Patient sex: M
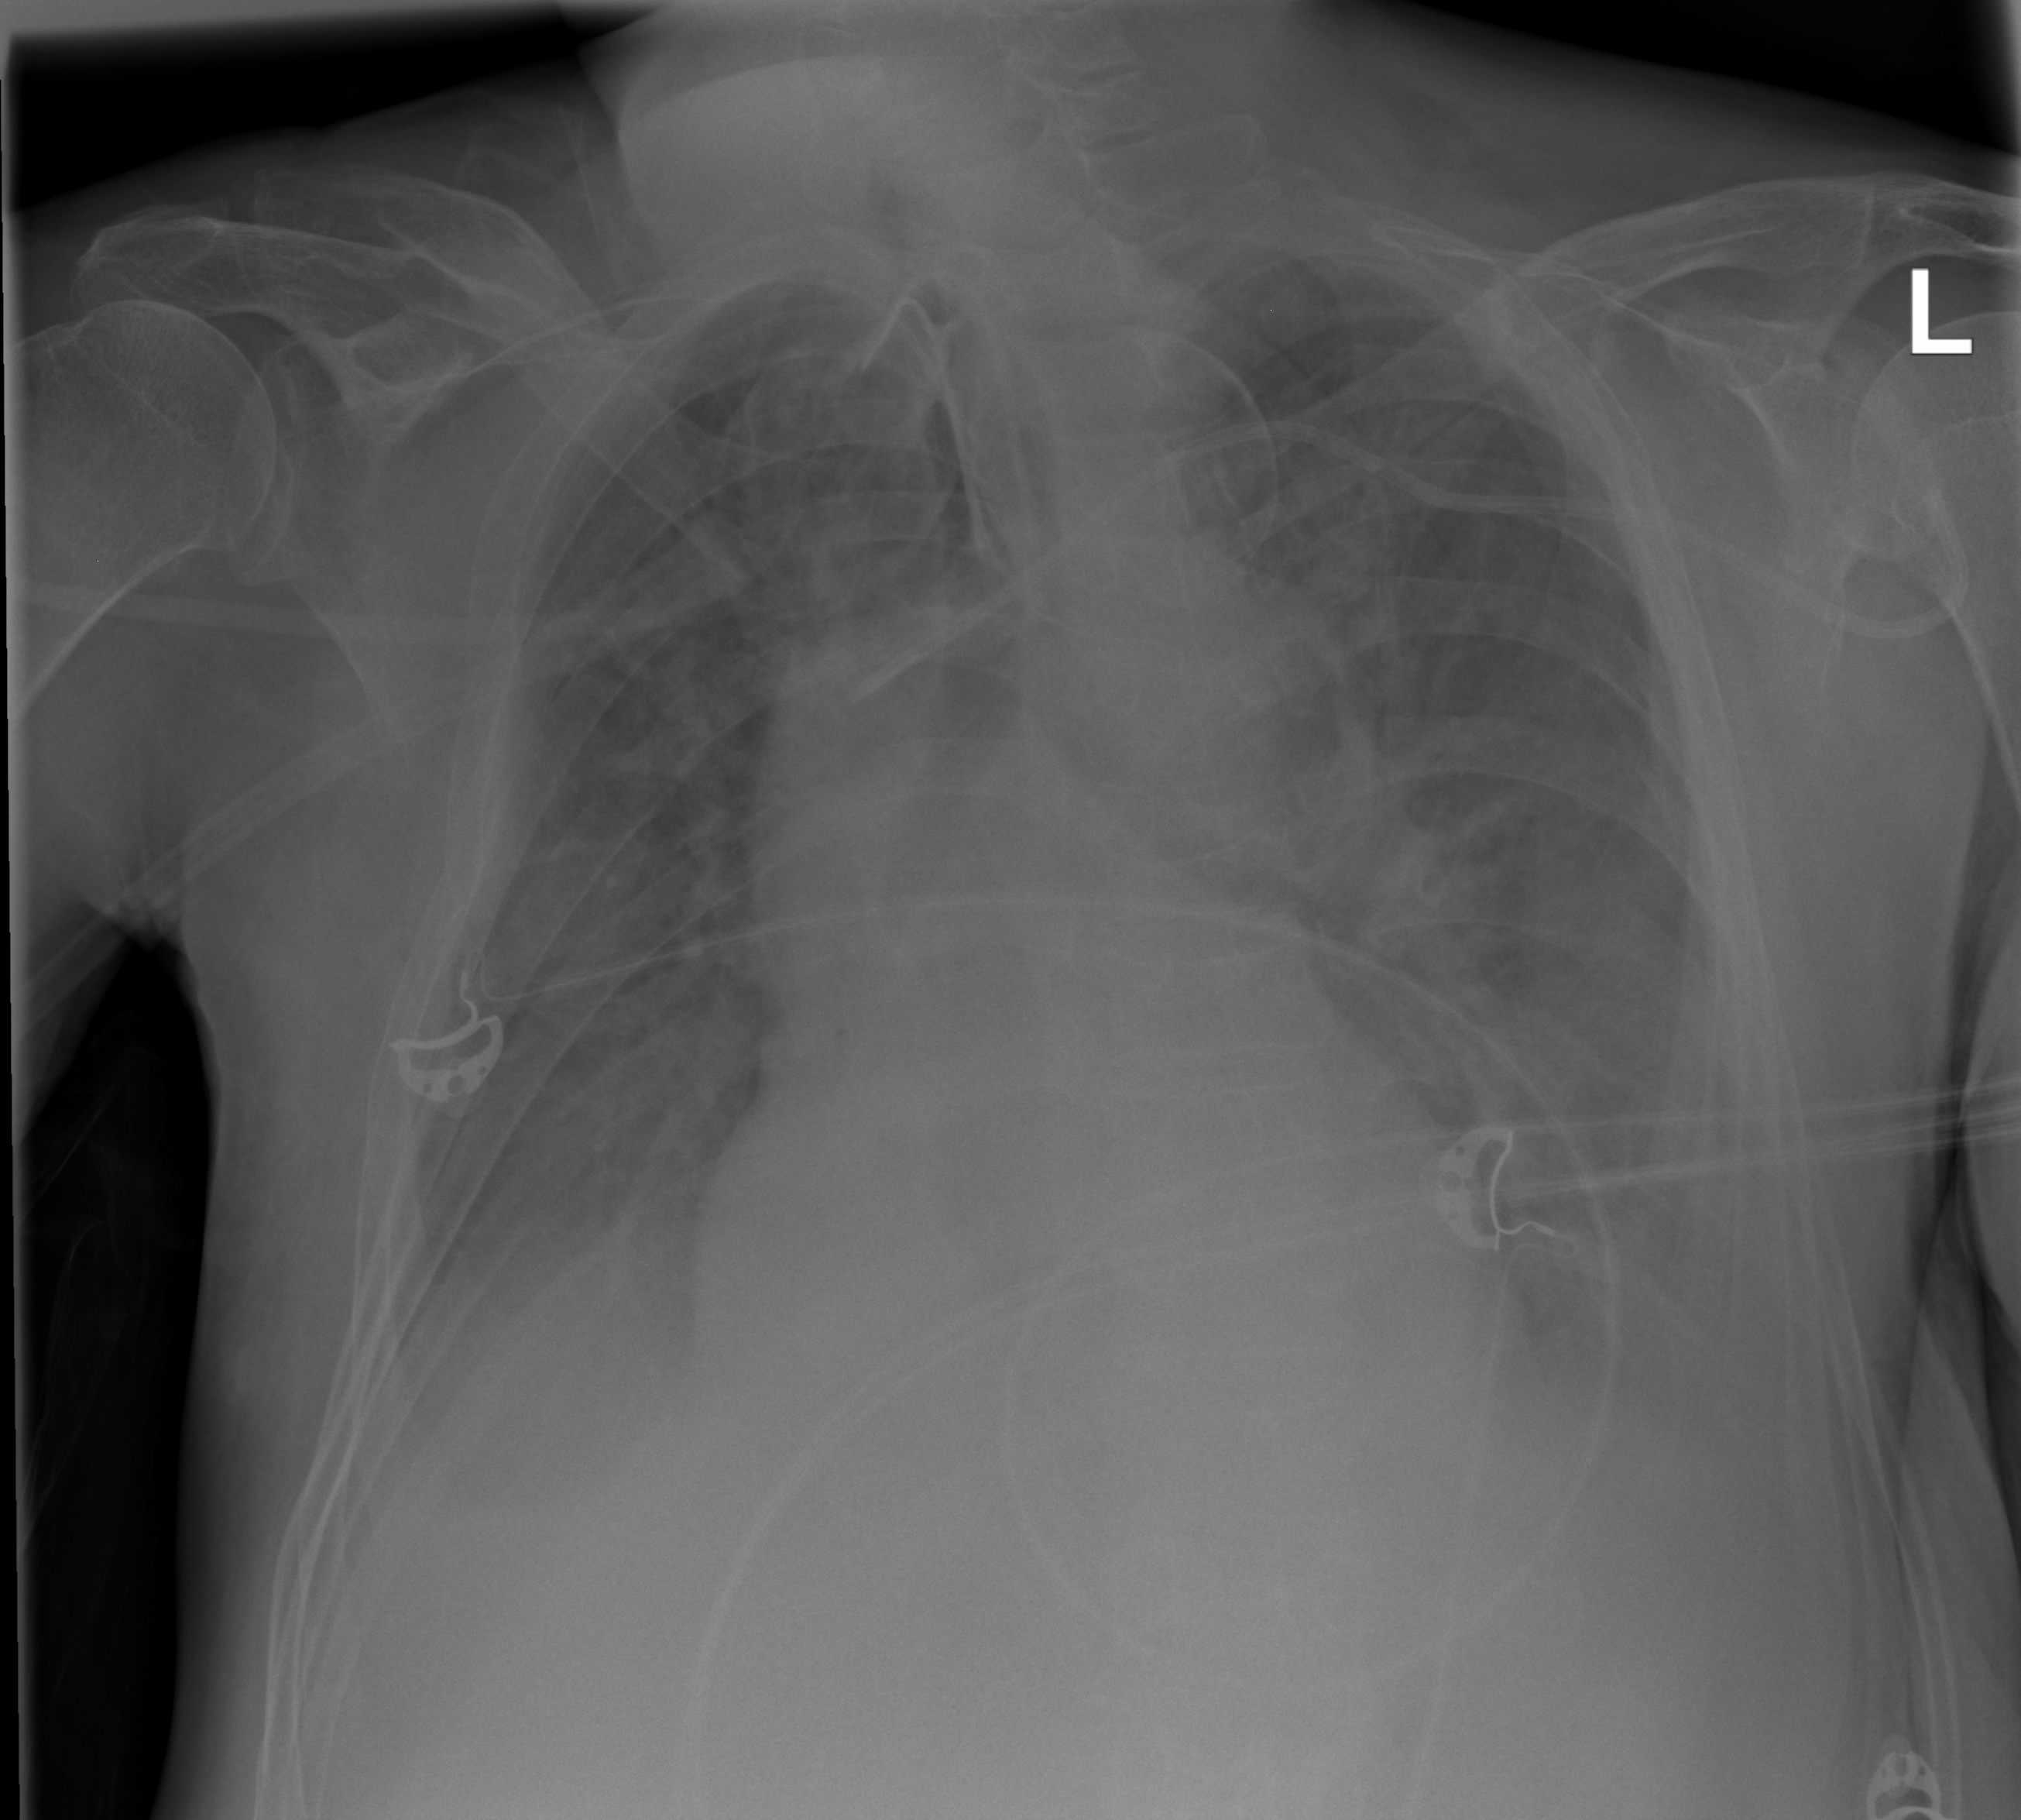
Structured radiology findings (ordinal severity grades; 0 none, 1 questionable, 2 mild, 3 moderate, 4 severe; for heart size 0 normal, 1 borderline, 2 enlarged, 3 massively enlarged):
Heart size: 2
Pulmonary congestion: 1
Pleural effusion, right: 2
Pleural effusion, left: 2
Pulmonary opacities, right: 2
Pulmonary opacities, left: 2
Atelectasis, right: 2
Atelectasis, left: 2